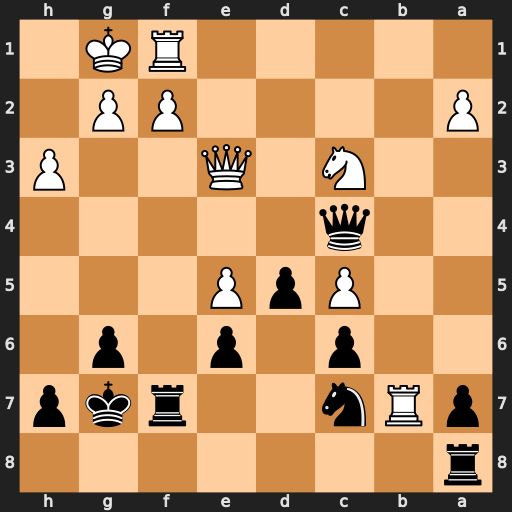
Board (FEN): r7/pRn2rkp/2p1p1p1/2PpP3/2q5/2N1Q2P/P4PP1/5RK1
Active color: b
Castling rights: -
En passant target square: -
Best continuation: d4 Qe4 Qxc3